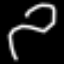
Label: squiggle